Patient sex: F
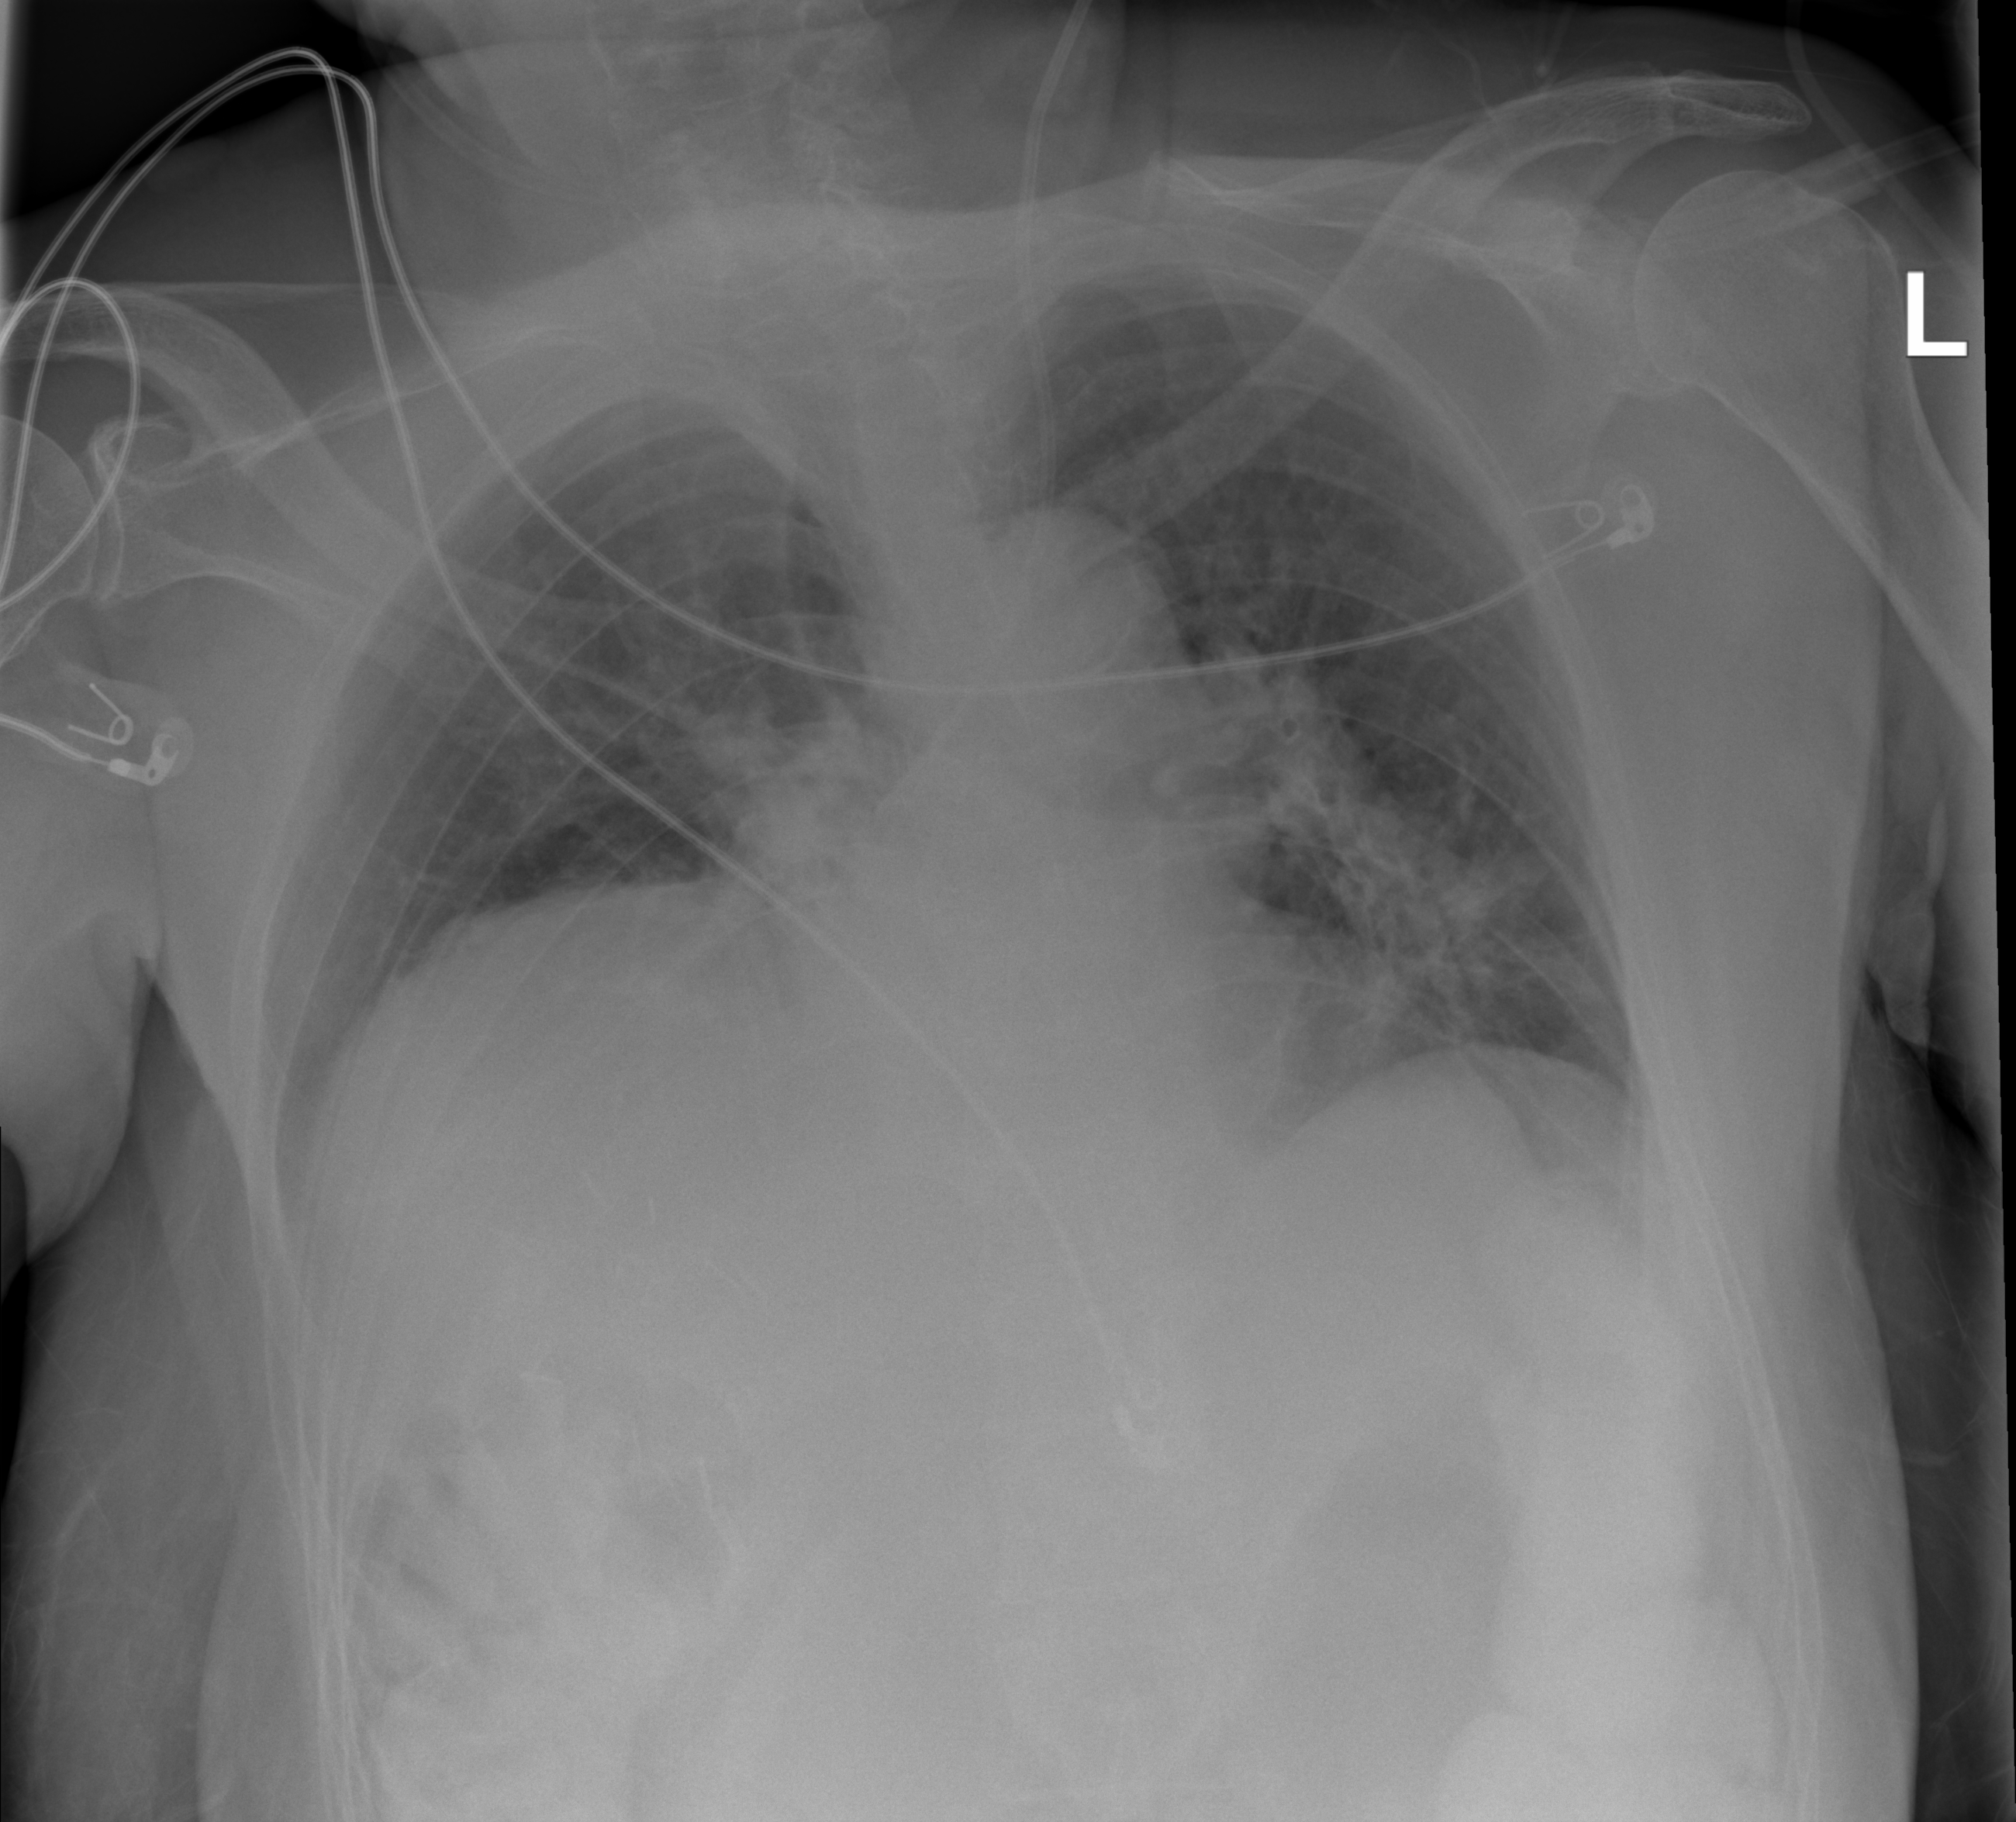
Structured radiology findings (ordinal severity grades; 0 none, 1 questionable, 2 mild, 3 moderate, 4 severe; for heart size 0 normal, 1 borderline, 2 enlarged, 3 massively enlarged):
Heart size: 0
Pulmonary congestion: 2
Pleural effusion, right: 2
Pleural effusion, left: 2
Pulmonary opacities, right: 0
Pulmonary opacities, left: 2
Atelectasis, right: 2
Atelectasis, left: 2